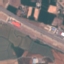
Land use / land cover class: Highway